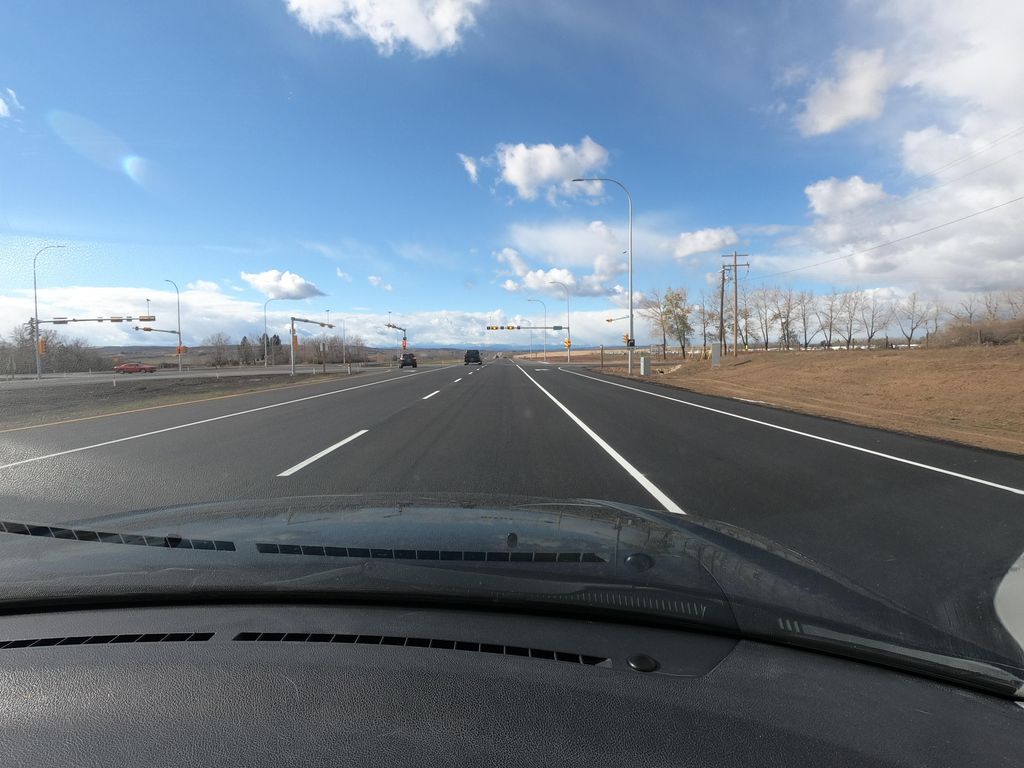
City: calgary